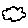
Label: cloud